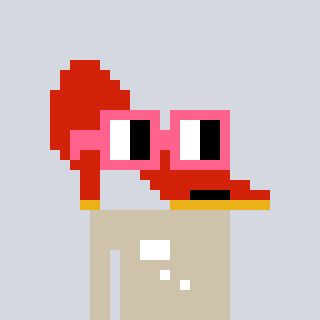
a pixel art character with square pink glasses, a highheel-shaped head and a bege-colored body on a cool background